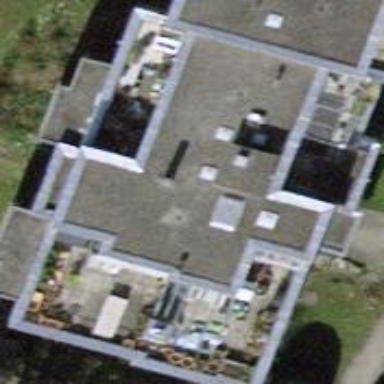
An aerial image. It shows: View of apartment building.